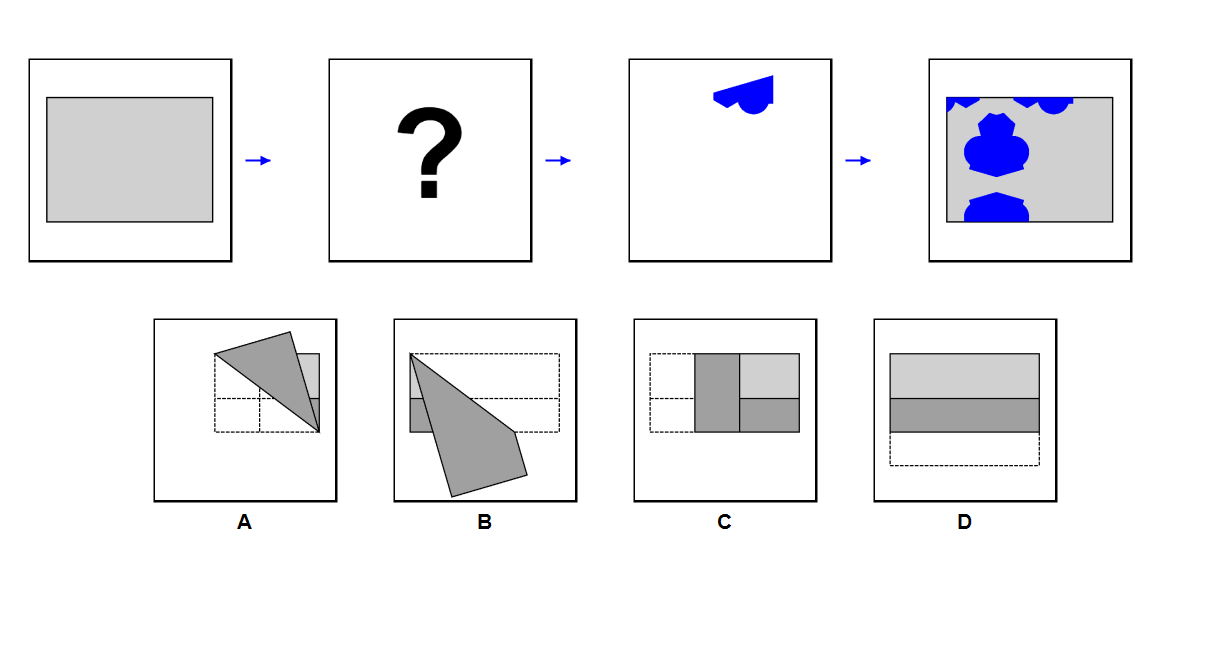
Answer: B